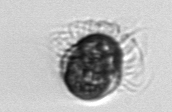
Label: Mesodinium